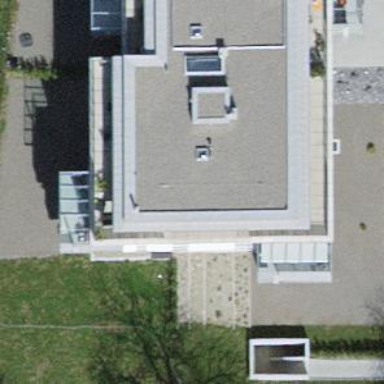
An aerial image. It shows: Flat-roofed building.